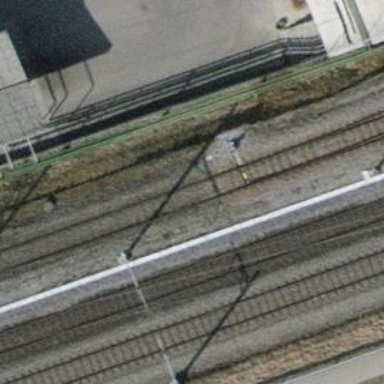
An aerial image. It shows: Single-track electrified rail service spur with contact line.